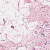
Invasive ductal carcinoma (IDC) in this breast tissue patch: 0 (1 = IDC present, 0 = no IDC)